Question: What are the two location-based routines?
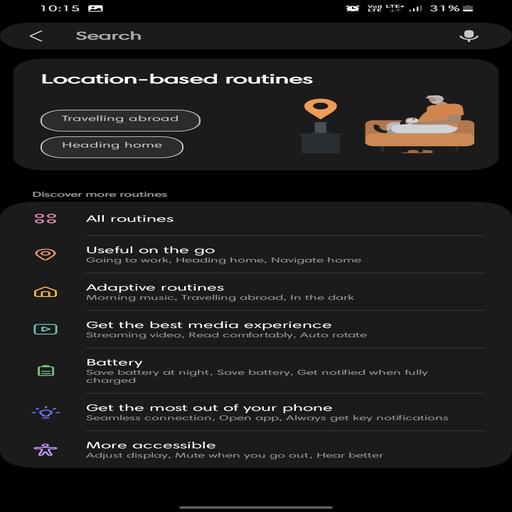
Answer: Travelling abroad, Heading home